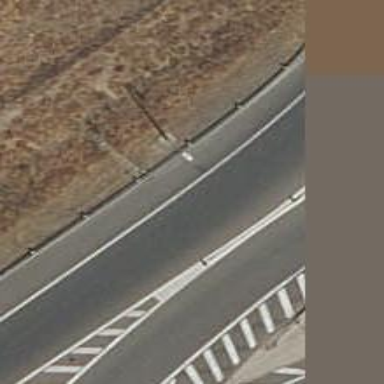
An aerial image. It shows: Guard rail as barrier.